Question: I am working on programmatically add imageview to layout
in this there is a image declared above
'''
ImageView imSex ;
LinearLayout image_layout;
LinearLayout.LayoutParams imParams;
'''
after oncreate
'''
image_layout=(LinearLayout)findViewById(R.id.image_layout);
imParams = new LinearLayout.LayoutParams(LayoutParams.WRAP_CONTENT,LayoutParams.WRAP_CONTENT);
imSex= new ImageView(Detail_mul.this);
imSex.setBackgroundResource(R.drawable.camera);
image_layout.setGravity(Gravity.CENTER);
'''
Here is the xml

'''
<?xml version="1.0" encoding="utf-8"?>
<LinearLayout xmlns:android="http://schemas.android.com/apk/res/android"
android:layout_width="match_parent"
android:layout_height="match_parent"
android:orientation="vertical" >
<RelativeLayout
android:id="@+id/Top_layout"
android:layout_width="match_parent"
android:layout_height="80dp"
android:background="@drawable/title_bar_bg" >
<ImageView
android:id="@+id/app_name"
android:layout_width="wrap_content"
android:layout_height="fill_parent"
android:layout_alignParentTop="true"
android:layout_centerHorizontal="true"
android:background="@drawable/logo" />
</RelativeLayout>
<RelativeLayout
android:id="@+id/layout_sub_middle"
android:layout_width="match_parent"
android:layout_height="38dp"
android:background="#D4D5D5" >
<TextView
android:id="@+id/textView_login"
android:layout_width="wrap_content"
android:layout_height="wrap_content"
android:layout_centerHorizontal="true"
android:layout_centerVertical="true"
android:text="Fyll ut skjemaet"
android:textSize="25dp"
android:textStyle="bold" />
<TextView
android:id="@+id/textView1"
android:layout_width="match_parent"
android:layout_height="2dp"
android:layout_alignParentBottom="true"
android:layout_alignParentLeft="true"
android:background="#000"
android:gravity="bottom"
android:textAppearance="?android:attr/textAppearanceSmall" />
</RelativeLayout>
<LinearLayout
android:layout_width="match_parent"
android:layout_height="fill_parent"
android:orientation="vertical" >
<ScrollView
android:id="@+id/scrollView1"
android:layout_width="match_parent"
android:layout_height="fill_parent" >
<LinearLayout
android:layout_width="match_parent"
android:layout_height="match_parent"
android:orientation="vertical" >
<TextView
android:id="@+id/addpic_textview"
android:layout_width="wrap_content"
android:layout_height="wrap_content"
android:layout_marginLeft="10dp"
android:layout_marginTop="10dp"
android:text="Velg hoved bilde" />
<LinearLayout
android:id="@+id/image_layout"
android:layout_width="match_parent"
android:layout_height="fill_parent"
android:gravity="center" >
<ImageView
android:id="@+id/im1"
android:layout_width="wrap_content"
android:layout_height="wrap_content"
android:layout_marginLeft="20dp"
android:layout_marginRight="20dp"
android:background="@drawable/camera" />
</LinearLayout>
<Button
android:id="@+id/submit"
android:layout_width="fill_parent"
android:layout_height="45dp"
android:layout_gravity="center"
android:layout_marginLeft="20dp"
android:layout_marginRight="20dp"
android:layout_marginTop="20dp"
android:background="@drawable/login_btn"
android:text="@string/submit"
android:textColor="#FFF"
android:textSize="20dp" />
</LinearLayout>
</ScrollView>
</LinearLayout>
</LinearLayout>
'''
Here is the method where I'm adding the imageview
'''
@Override
protected void onActivityResult(int requestCode, int resultCode, Intent data) {
super.onActivityResult(requestCode, resultCode, data);
if (resultCode == RESULT_OK) {
if (requestCode == REQUEST_CAMERA) {
File f = new File(Environment.getExternalStorageDirectory().toString());
for (File temp : f.listFiles()) {
if (temp.getName().equals("temp.jpg")) {
f = temp;
break;
}
}
try {
Bitmap bm;
BitmapFactory.Options btmapOptions = new BitmapFactory.Options();
bm = BitmapFactory.decodeFile(f.getAbsolutePath(),btmapOptions);
bm = Bitmap.createScaledBitmap(bm, 300, 200, true);
im1.setImageBitmap(bm);
String path = android.os.Environment.getExternalStorageDirectory()+ File.separator+ "Phoenix" + File.separator + "default";
PreferenceManager.getDefaultSharedPreferences(getBaseContext()).edit().putString("my_image", f.toString()).commit();
//f.delete();
OutputStream fOut = null;
File file = new File(path, String.valueOf(System.currentTimeMillis()) + ".jpg");
try {
fOut = new FileOutputStream(file);
bm.compress(Bitmap.CompressFormat.JPEG, 85, fOut);
fOut.flush();
fOut.close();
} catch (FileNotFoundException e) {
e.printStackTrace();
} catch (IOException e) {
e.printStackTrace();
} catch (Exception e) {
e.printStackTrace();
}
} catch (Exception e) {
e.printStackTrace();
}
} else if (requestCode == SELECT_FILE)
{
Uri selectedImageUri = data.getData();
String tempPath = getPath(selectedImageUri, Detail_mul.this);
PreferenceManager.getDefaultSharedPreferences(getBaseContext()).edit().putString("my_image", tempPath).commit();
Bitmap bm;
BitmapFactory.Options btmapOptions = new BitmapFactory.Options();
bm = BitmapFactory.decodeFile(tempPath,btmapOptions);
bm = Bitmap.createScaledBitmap(bm, 300, 200, true);
bm = BitmapFactory.decodeFile(tempPath, btmapOptions);
im1.setImageBitmap(bm);
}
}
image_layout.addView(imSex,imParams); //this line works fine
}
'''
adding imageview debugs fine but the visually the imageview is not add on the view.
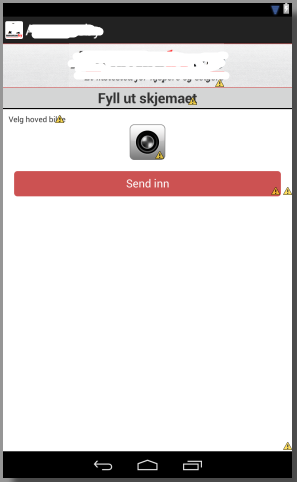
Answer: worked fine by adding 'android:orientation="vertical"' in the xml